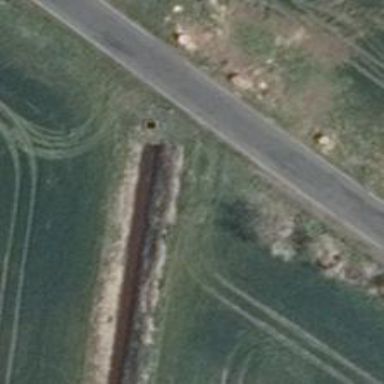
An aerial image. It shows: Culvert tunnel.